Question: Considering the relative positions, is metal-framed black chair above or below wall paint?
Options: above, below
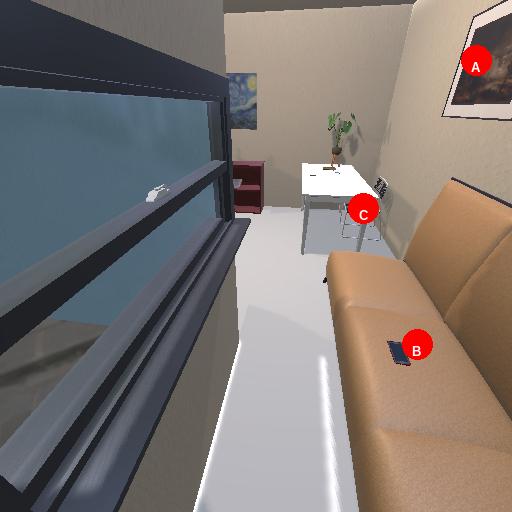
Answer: above